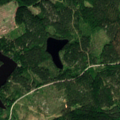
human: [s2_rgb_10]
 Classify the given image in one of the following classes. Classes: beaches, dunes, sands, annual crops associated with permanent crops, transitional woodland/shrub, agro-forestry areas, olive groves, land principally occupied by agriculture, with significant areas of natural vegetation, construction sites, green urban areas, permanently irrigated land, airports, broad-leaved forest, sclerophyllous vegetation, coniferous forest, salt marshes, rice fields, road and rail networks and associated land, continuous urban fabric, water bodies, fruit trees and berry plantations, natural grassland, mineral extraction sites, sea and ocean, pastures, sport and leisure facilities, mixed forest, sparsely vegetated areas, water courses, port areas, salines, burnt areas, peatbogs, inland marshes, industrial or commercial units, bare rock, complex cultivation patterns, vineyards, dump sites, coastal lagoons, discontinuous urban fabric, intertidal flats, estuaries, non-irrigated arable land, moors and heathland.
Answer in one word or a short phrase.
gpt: coniferous forest, transitional woodland/shrub, water bodies